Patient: sex F, age 76
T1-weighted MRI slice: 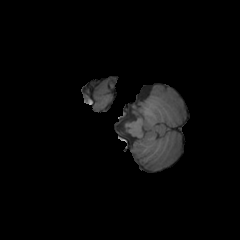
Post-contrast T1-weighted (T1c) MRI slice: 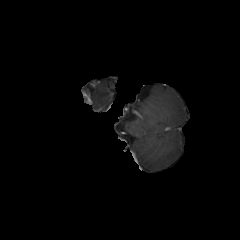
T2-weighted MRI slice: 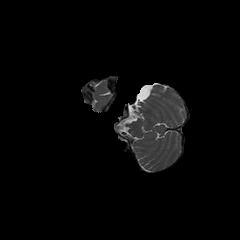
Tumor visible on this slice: no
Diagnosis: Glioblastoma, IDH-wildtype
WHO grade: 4